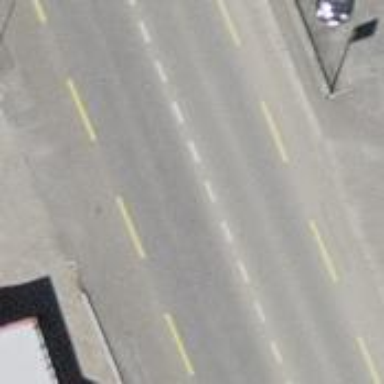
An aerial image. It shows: Primary road with asphalt surface and designated cycle lane.